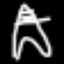
Label: The Eiffel Tower